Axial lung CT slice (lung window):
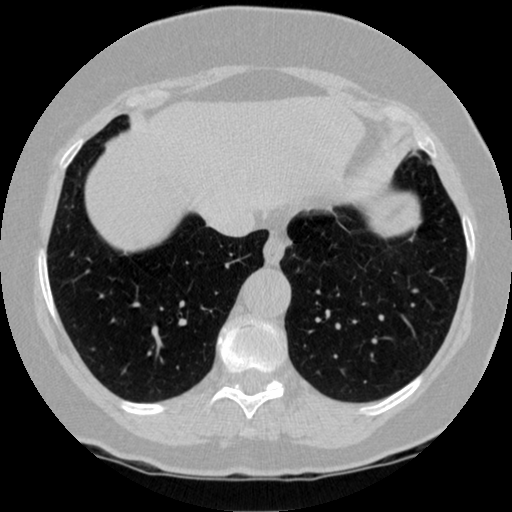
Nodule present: no